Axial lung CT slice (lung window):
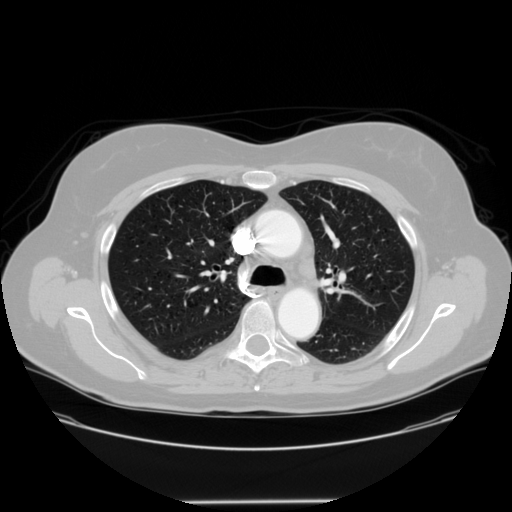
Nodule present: no